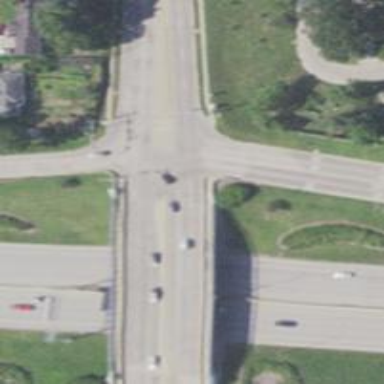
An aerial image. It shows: Primary highway bridge.